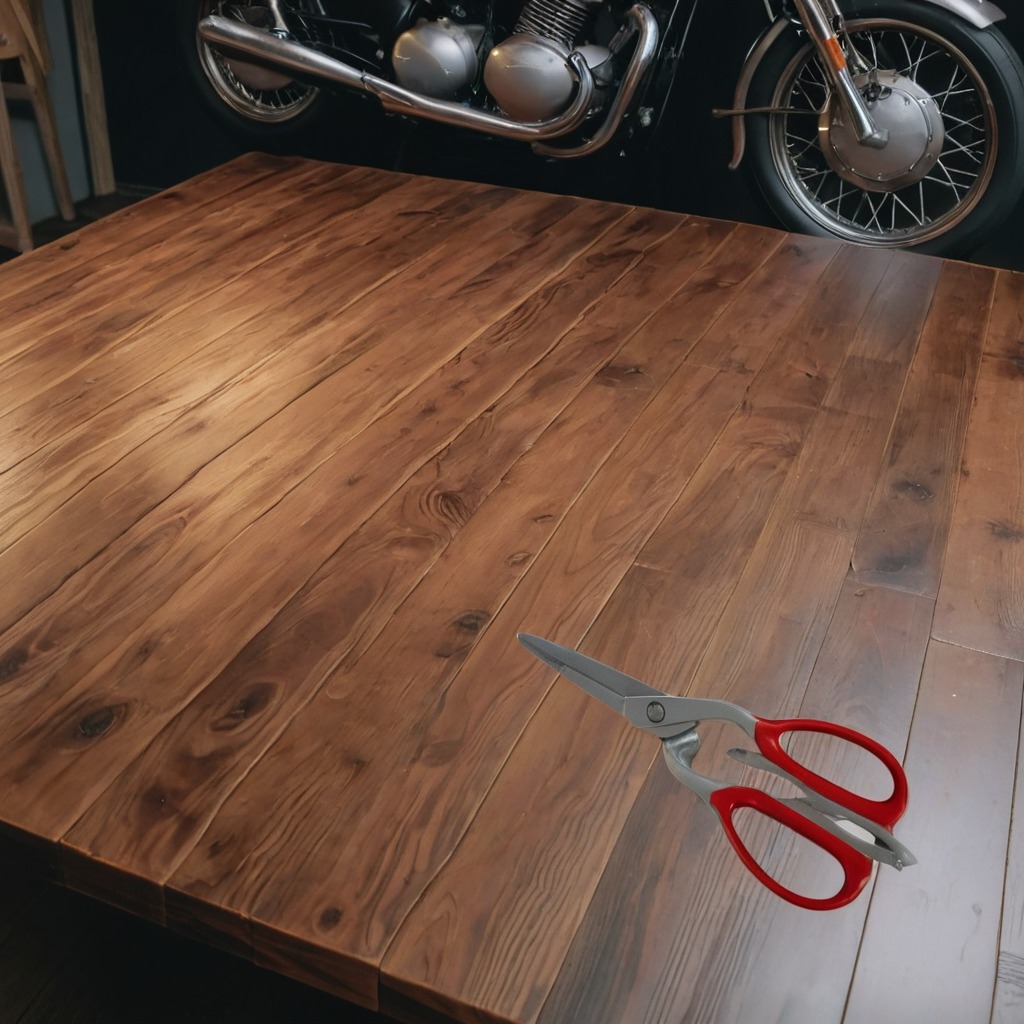
A scissor is lying on the oil-spilled wooden table in a vintage motorcycle garage.